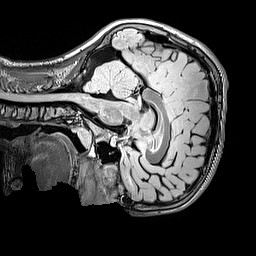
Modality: FLAIR
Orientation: sagittal
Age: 12
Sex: male
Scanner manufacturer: siemens
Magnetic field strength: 3 T
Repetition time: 5 s
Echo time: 0.388 s